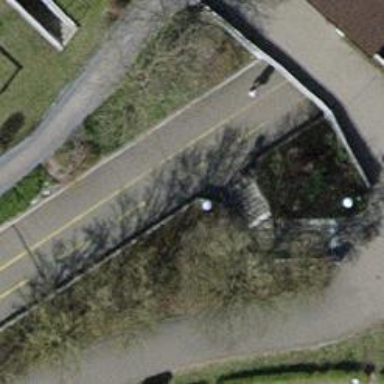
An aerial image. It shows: Retaining wall made of concrete.